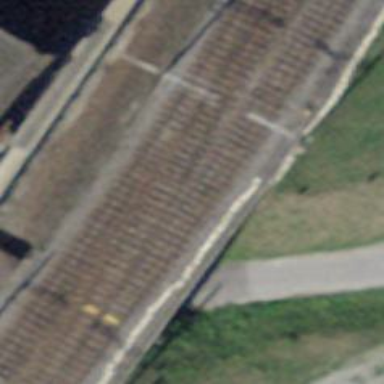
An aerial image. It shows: Single railway track with electrified contact line.